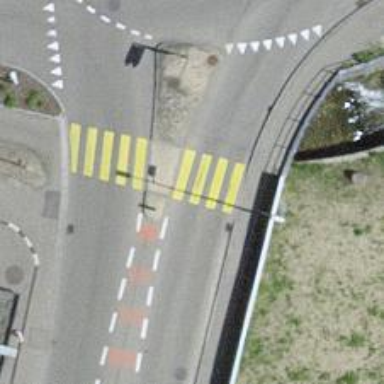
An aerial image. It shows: Asphalt road with primary link designation.